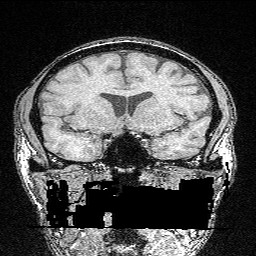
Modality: FLASH
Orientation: sagittal
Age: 30
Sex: male